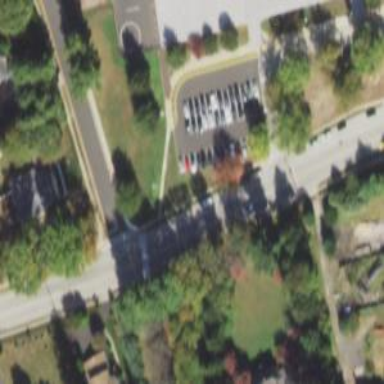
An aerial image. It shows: Marked crossing on footway.